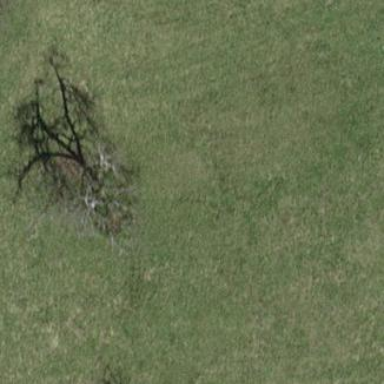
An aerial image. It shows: Open area covered with grass.